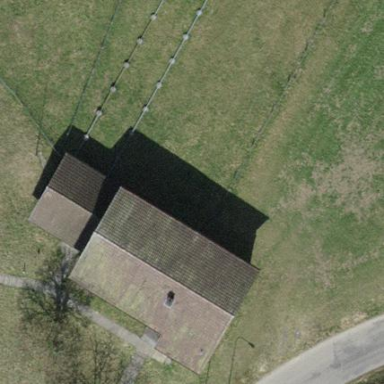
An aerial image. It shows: Building used for shooting sports.